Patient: sex M, age 69
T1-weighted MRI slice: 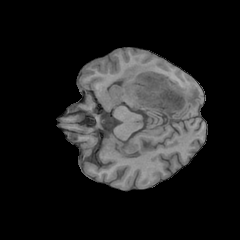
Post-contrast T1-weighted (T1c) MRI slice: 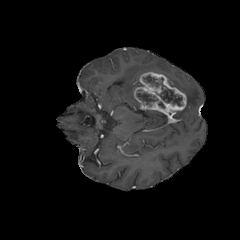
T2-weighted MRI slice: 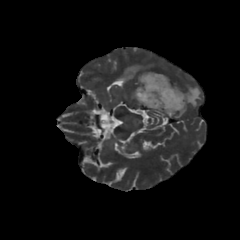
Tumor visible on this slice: yes
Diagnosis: Glioblastoma, IDH-wildtype
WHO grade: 4